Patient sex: M
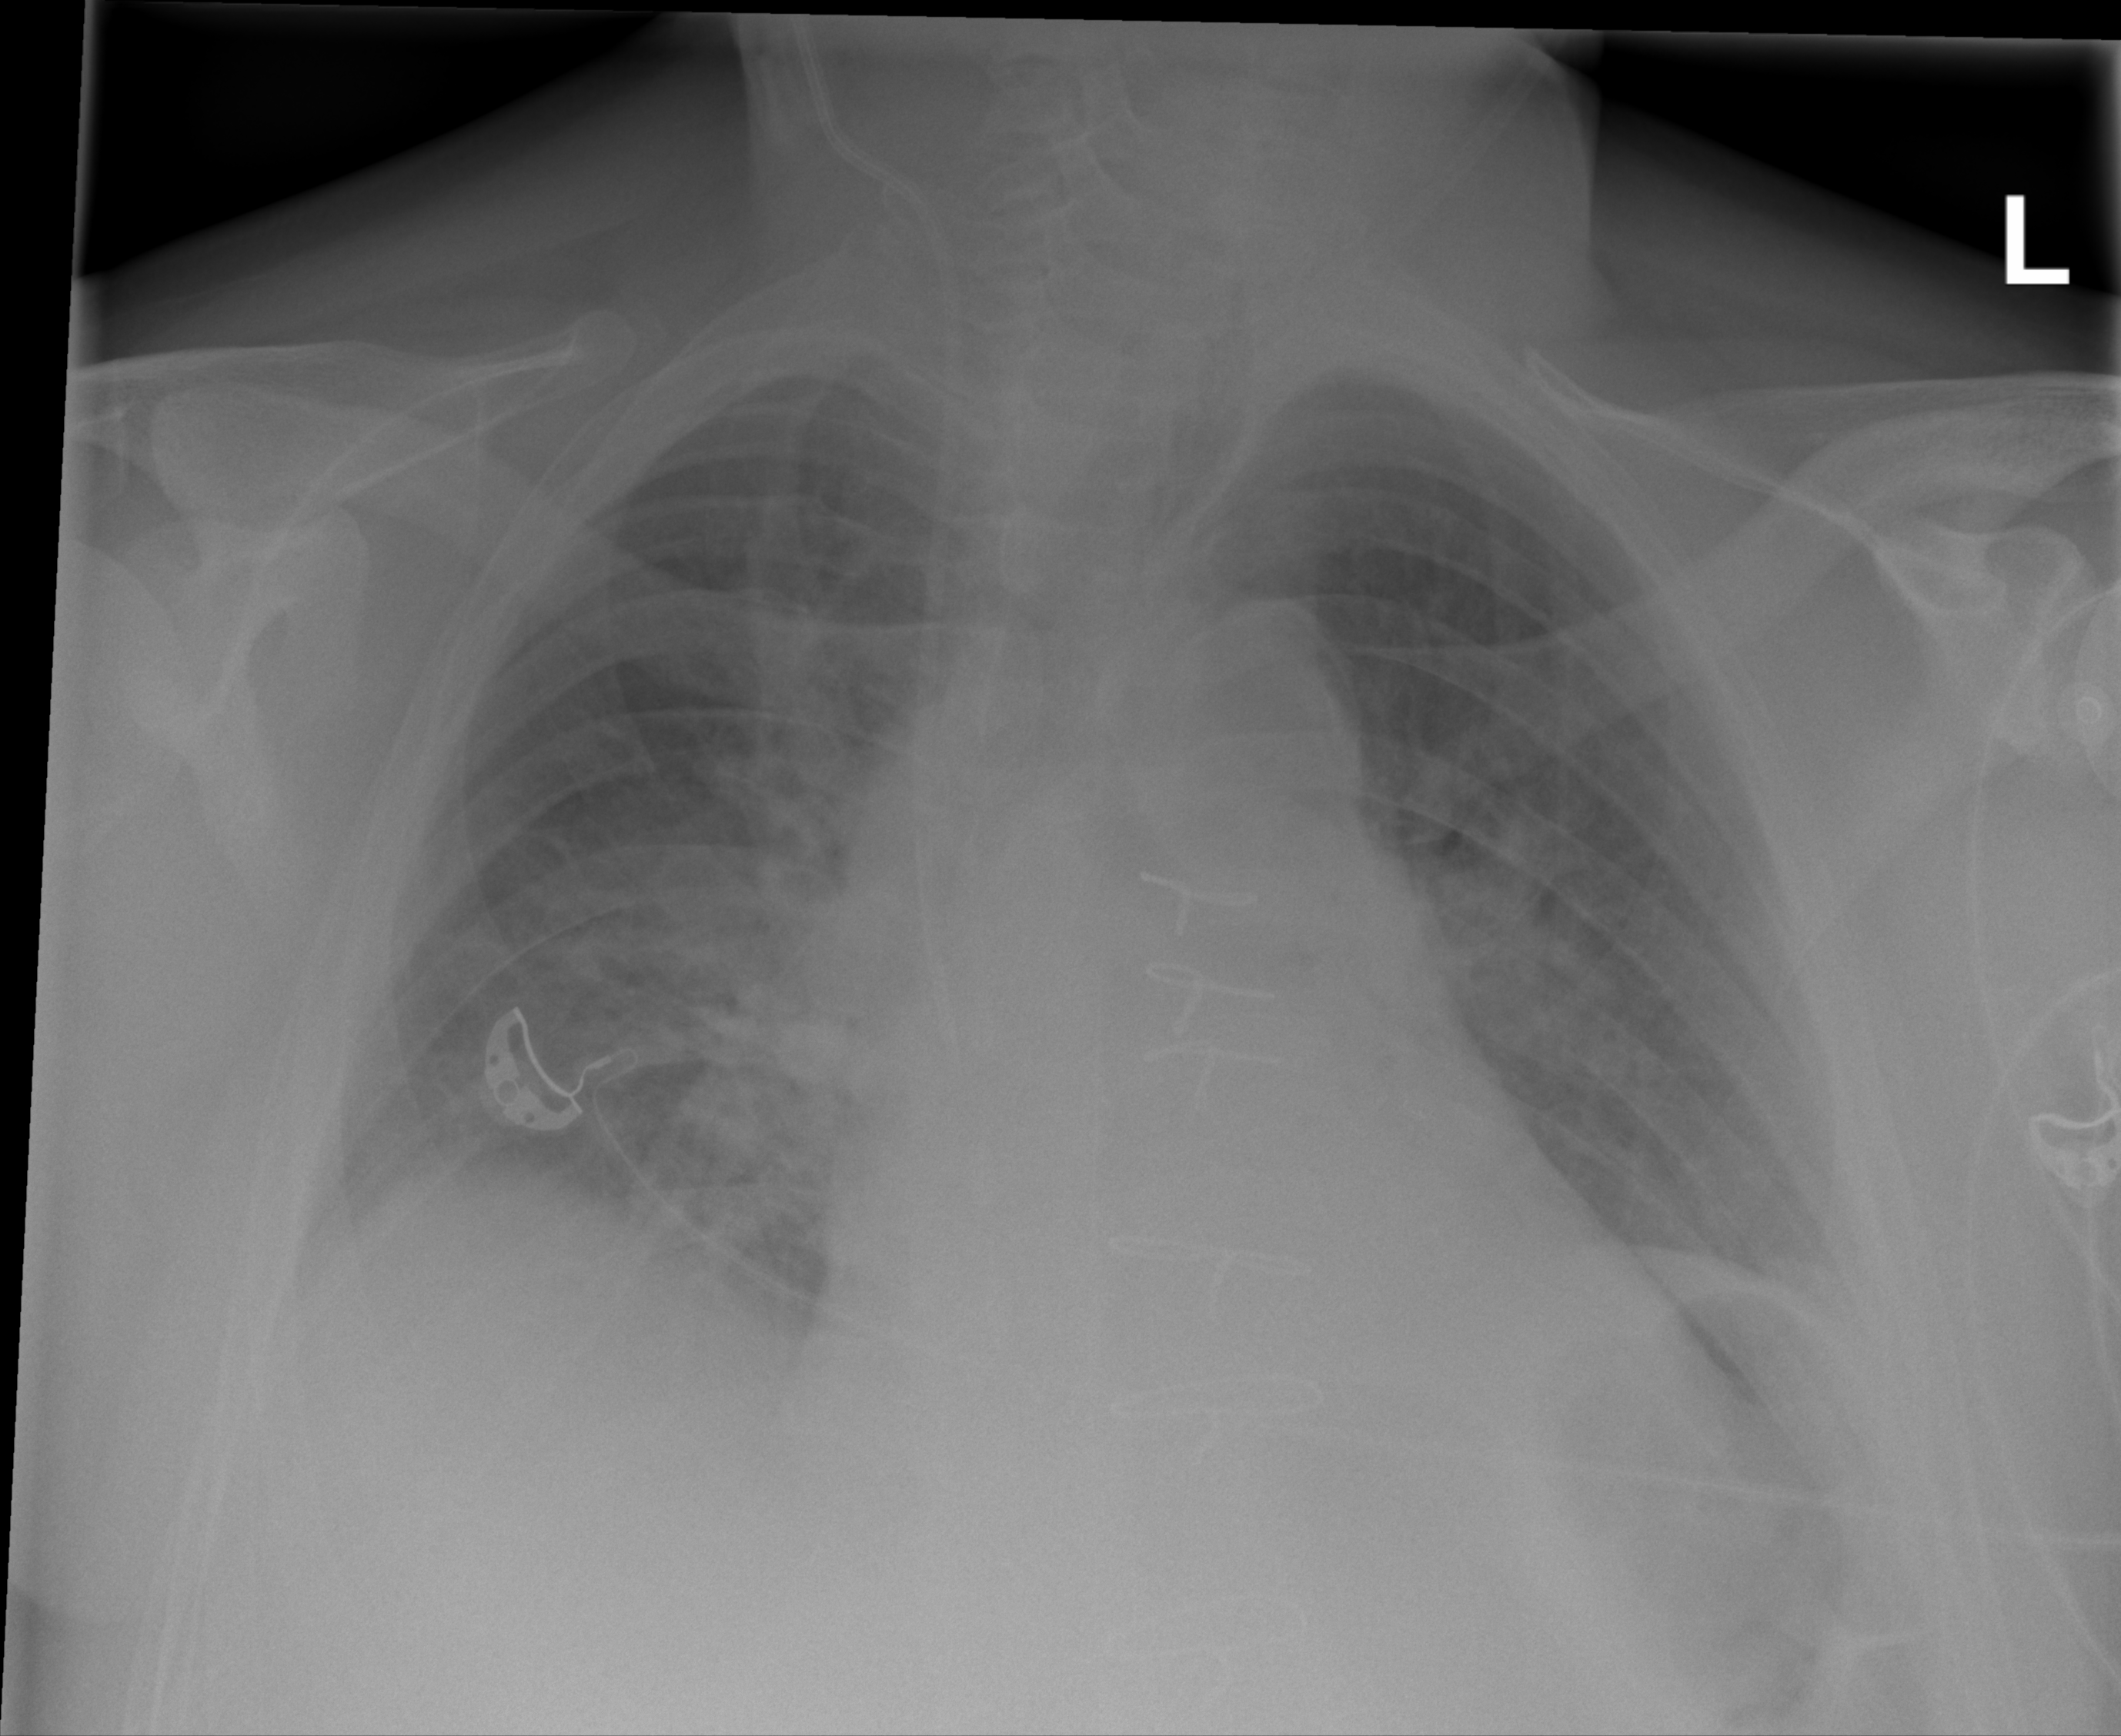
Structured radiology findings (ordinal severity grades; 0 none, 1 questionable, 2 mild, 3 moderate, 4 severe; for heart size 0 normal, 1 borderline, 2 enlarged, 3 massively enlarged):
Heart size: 2
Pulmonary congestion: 2
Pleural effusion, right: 2
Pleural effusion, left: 2
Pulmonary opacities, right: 2
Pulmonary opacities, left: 2
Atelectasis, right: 2
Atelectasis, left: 2